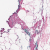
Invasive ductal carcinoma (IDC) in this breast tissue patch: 0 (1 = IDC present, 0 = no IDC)